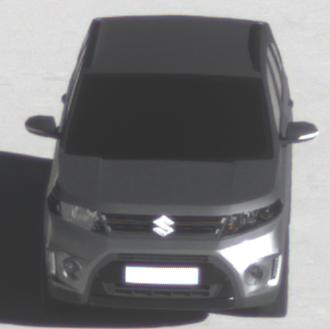
Make: Suzuki
Model: Vitara 1.6
Detailed model: Vitara (LY)
Model produced from: 2015/04
Model produced until: 2018/08
Doors: 5
Color: gray
Road condition: dry road
Daytime: morning or afternoon
Contrast: high contrast